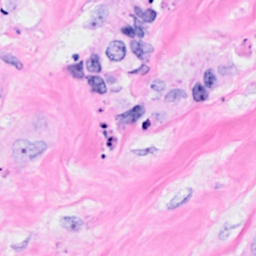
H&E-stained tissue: Breast